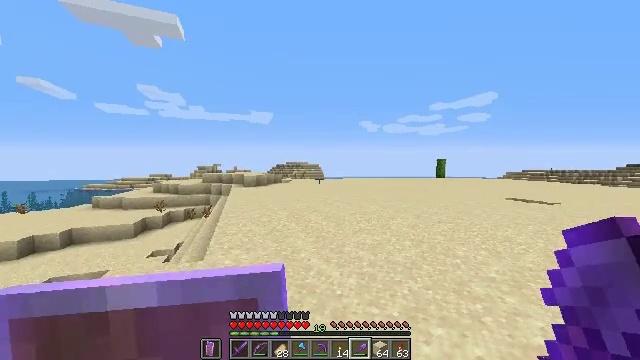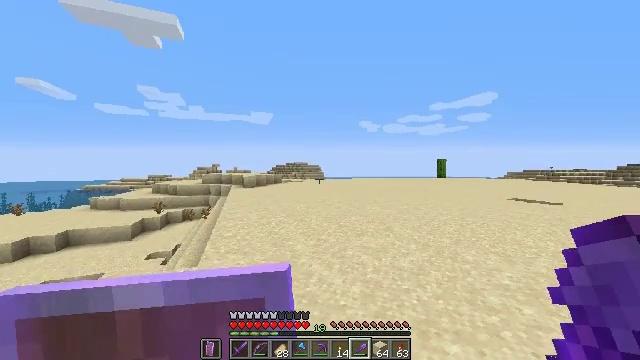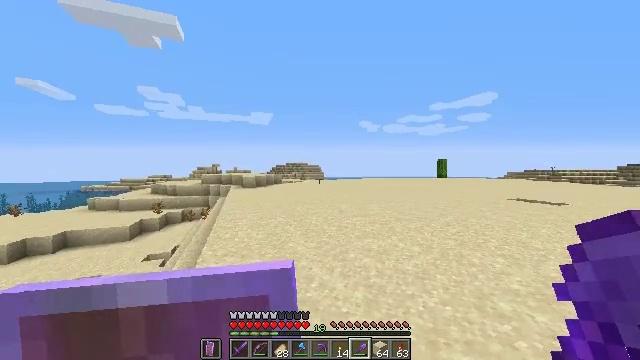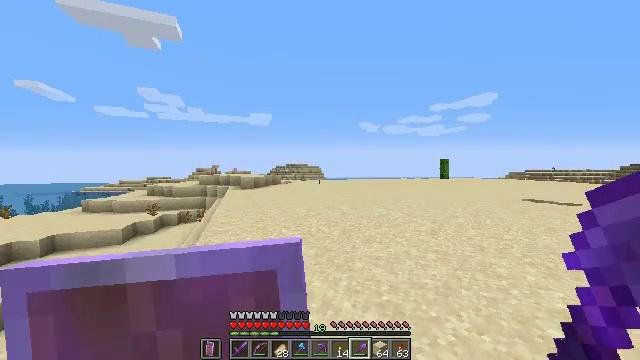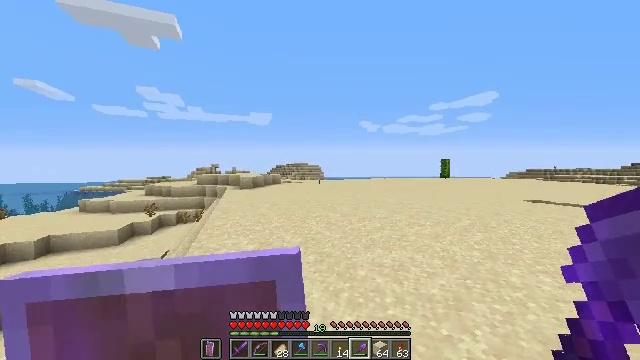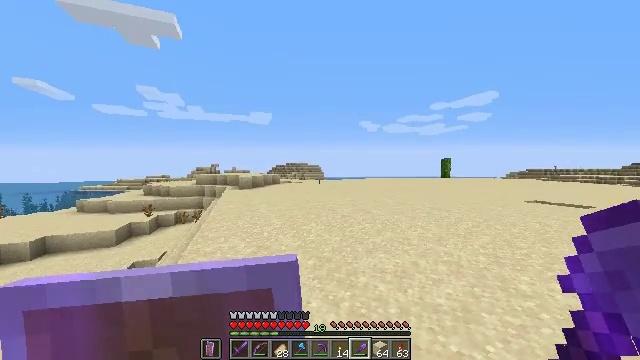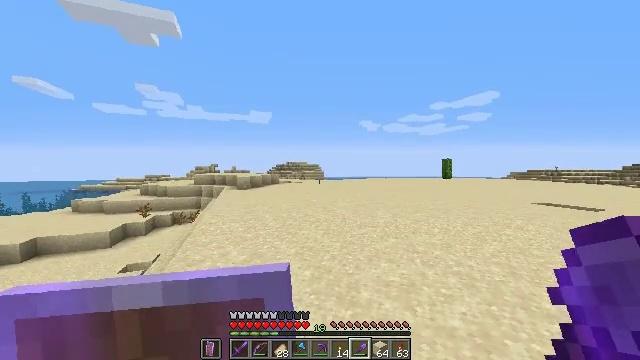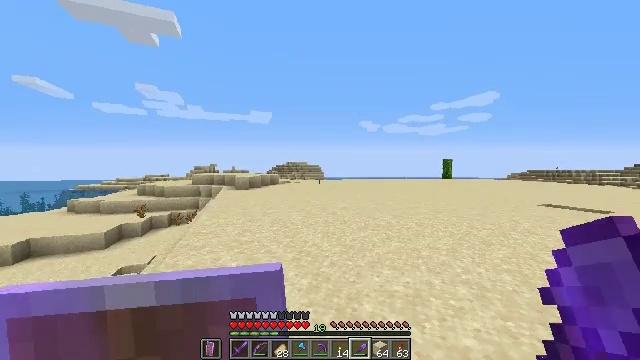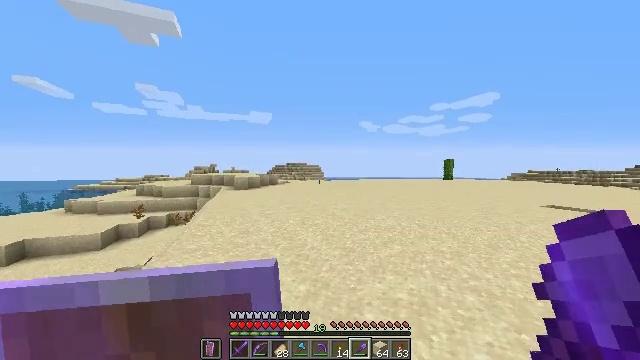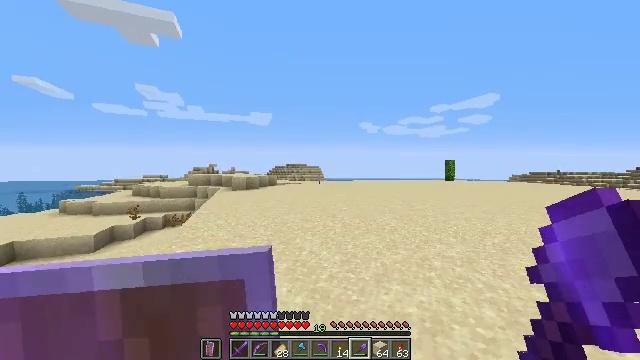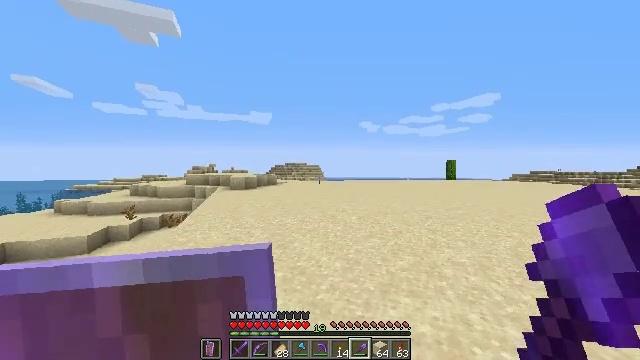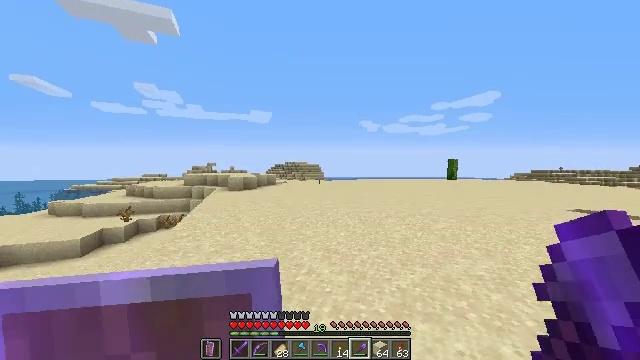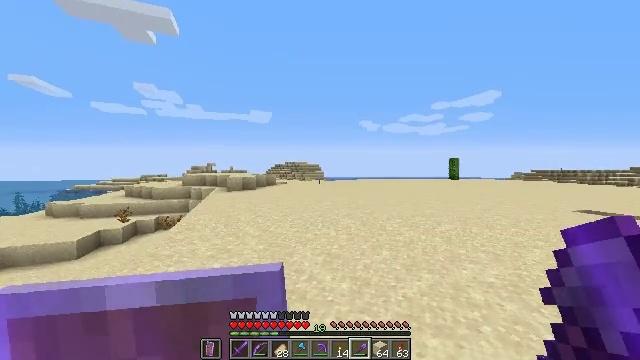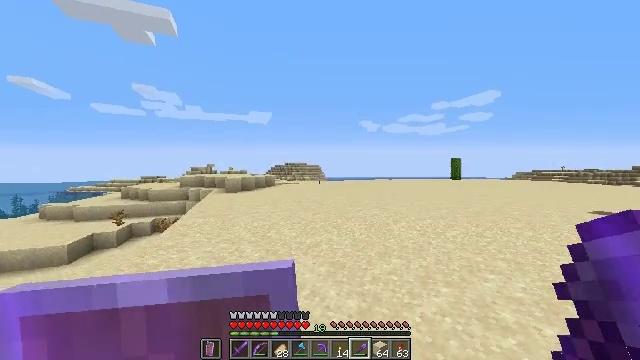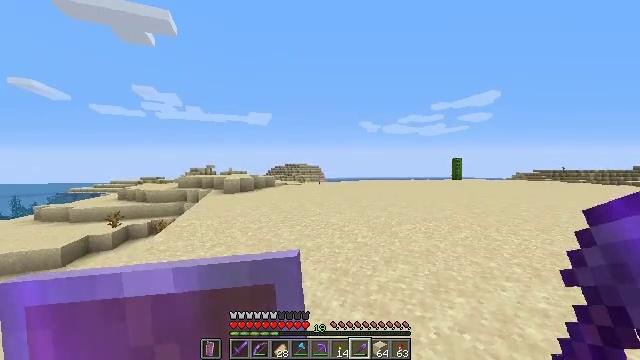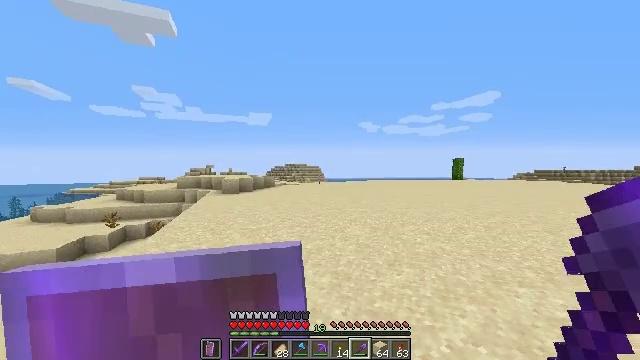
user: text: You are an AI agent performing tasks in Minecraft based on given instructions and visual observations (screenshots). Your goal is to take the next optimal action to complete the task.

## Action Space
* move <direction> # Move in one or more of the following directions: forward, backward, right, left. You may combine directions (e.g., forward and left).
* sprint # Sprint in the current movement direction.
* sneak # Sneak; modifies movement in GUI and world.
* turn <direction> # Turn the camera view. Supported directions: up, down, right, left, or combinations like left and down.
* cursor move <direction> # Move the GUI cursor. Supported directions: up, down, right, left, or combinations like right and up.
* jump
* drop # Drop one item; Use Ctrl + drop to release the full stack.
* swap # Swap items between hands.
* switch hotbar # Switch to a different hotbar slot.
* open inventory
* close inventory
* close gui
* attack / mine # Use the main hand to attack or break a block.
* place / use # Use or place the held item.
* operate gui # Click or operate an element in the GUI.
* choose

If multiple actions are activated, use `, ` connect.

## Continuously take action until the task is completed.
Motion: motion action
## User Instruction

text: Gather sand from the desert.
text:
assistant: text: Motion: move forward, sprint
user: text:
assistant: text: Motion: move forward, sprint
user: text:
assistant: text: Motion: move forward, sprint
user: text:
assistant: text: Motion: move forward, sprint
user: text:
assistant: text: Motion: move forward, sprint
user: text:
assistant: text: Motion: move forward, sprint
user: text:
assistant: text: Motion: move forward, sprint
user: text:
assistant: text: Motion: move forward, sprint
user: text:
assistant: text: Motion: move forward, sprint
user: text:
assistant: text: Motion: move forward, sprint
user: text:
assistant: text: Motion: move forward, sprint
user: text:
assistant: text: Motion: move forward, sprint
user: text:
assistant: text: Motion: move forward, sprint
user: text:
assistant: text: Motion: move forward, sprint
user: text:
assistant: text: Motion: move forward, sprint
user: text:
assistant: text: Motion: move forward, sprint, turn left and down
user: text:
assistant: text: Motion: move forward, sprint, turn left and down
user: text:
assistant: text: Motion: move forward, sprint, turn left
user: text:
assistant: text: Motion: move forward, sprint, turn left
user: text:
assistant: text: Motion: move forward, sprint
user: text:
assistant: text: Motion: move forward, sprint
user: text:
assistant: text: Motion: move forward, sprint
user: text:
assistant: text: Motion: move forward, sprint
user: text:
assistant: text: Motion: move forward, sprint
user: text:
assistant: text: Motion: move forward, sprint, turn left
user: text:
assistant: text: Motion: move forward, sprint, turn left
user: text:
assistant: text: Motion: move forward, sprint, turn left
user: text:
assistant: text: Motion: move forward, sprint, turn left
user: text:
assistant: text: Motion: move forward, sprint, turn left
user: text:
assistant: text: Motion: move forward, sprint, turn left